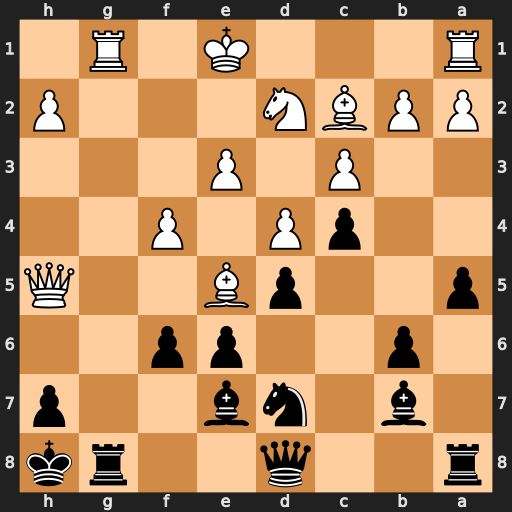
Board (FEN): r2q2rk/1b1nb2p/1p2pp2/p2pB2Q/2pP1P2/2P1P3/PPBN3P/R3K1R1
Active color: b
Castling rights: Q
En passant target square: -
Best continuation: Rxg1+ Kf2 Rg7